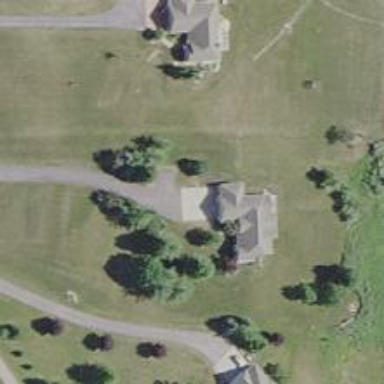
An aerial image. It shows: Driveway serving as golf cartpath.